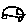
Label: car